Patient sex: F
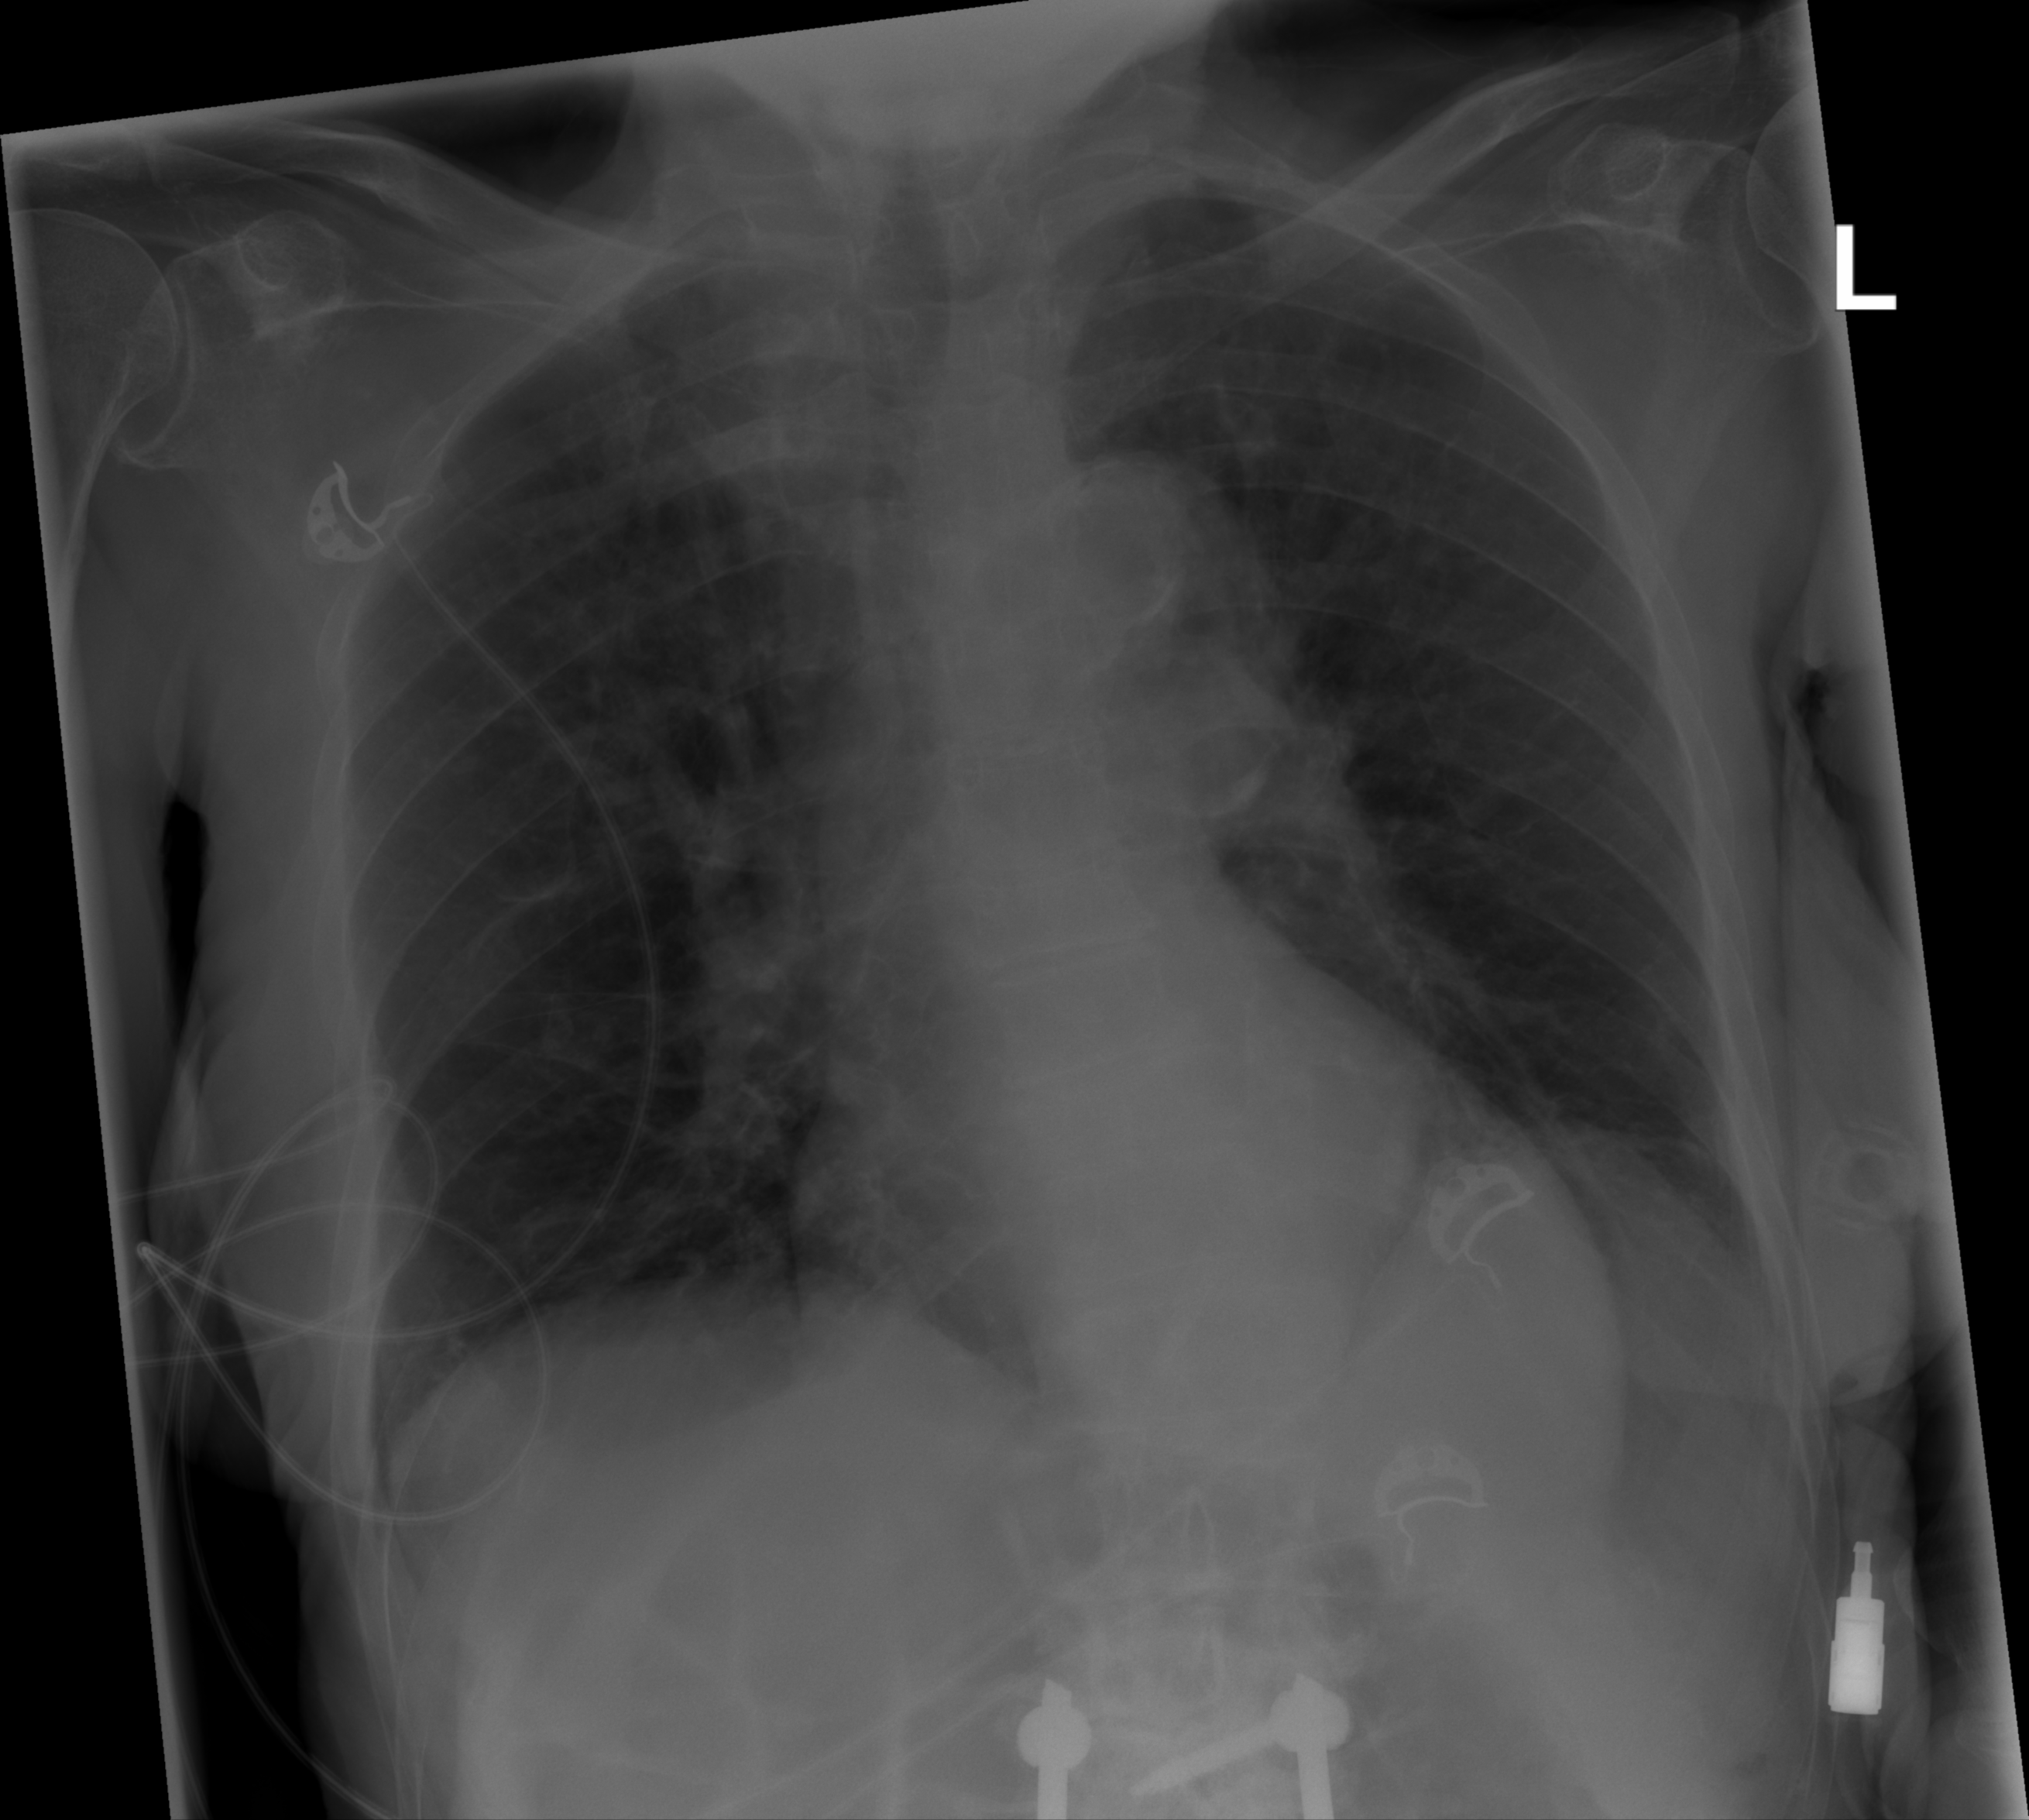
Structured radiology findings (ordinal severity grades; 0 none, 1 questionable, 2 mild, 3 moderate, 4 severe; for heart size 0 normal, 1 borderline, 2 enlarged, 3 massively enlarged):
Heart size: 0
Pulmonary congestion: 2
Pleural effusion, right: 0
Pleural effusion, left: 0
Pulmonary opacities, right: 0
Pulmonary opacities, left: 0
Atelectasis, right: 0
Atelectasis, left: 0